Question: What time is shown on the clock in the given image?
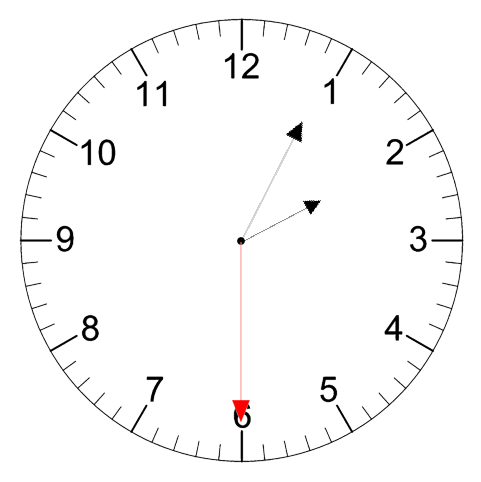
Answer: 02:04:30